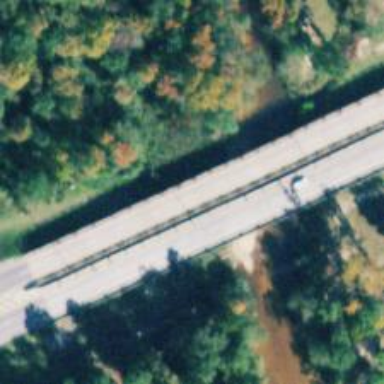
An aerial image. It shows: Primary highway crossing over bridge.